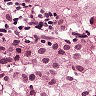
Metastatic tissue present: yes